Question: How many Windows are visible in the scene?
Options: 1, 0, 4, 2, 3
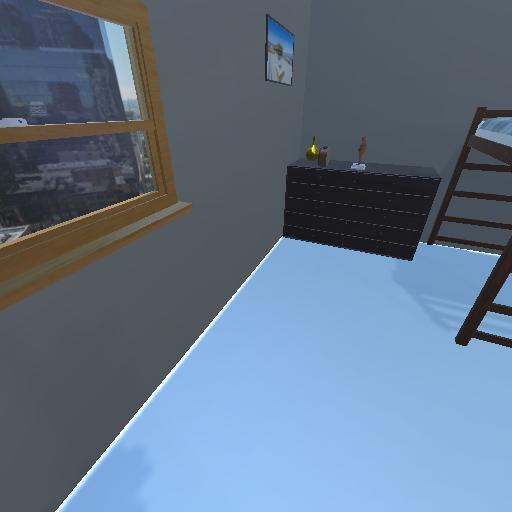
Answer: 1